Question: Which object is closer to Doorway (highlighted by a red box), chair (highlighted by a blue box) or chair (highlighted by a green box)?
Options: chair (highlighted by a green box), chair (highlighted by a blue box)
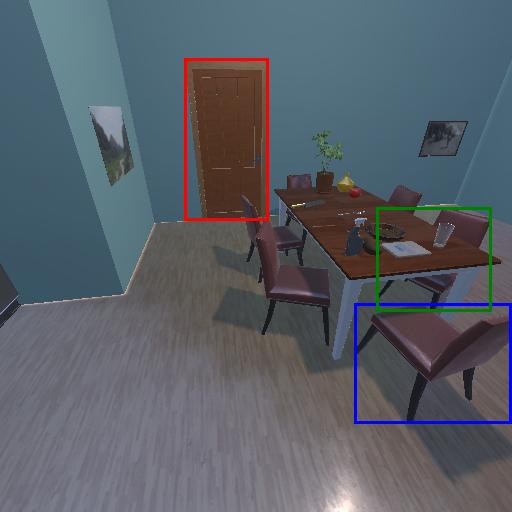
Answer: chair (highlighted by a green box)